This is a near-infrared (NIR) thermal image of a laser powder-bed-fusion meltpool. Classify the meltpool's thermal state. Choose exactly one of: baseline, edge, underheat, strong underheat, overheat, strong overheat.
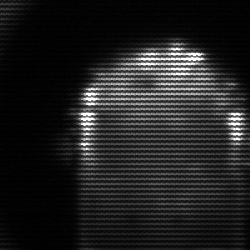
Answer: baseline